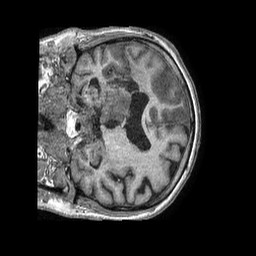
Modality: T1w
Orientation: coronal
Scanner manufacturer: philips
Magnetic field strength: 1.5 T
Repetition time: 0.007522 s
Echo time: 0.003413 s